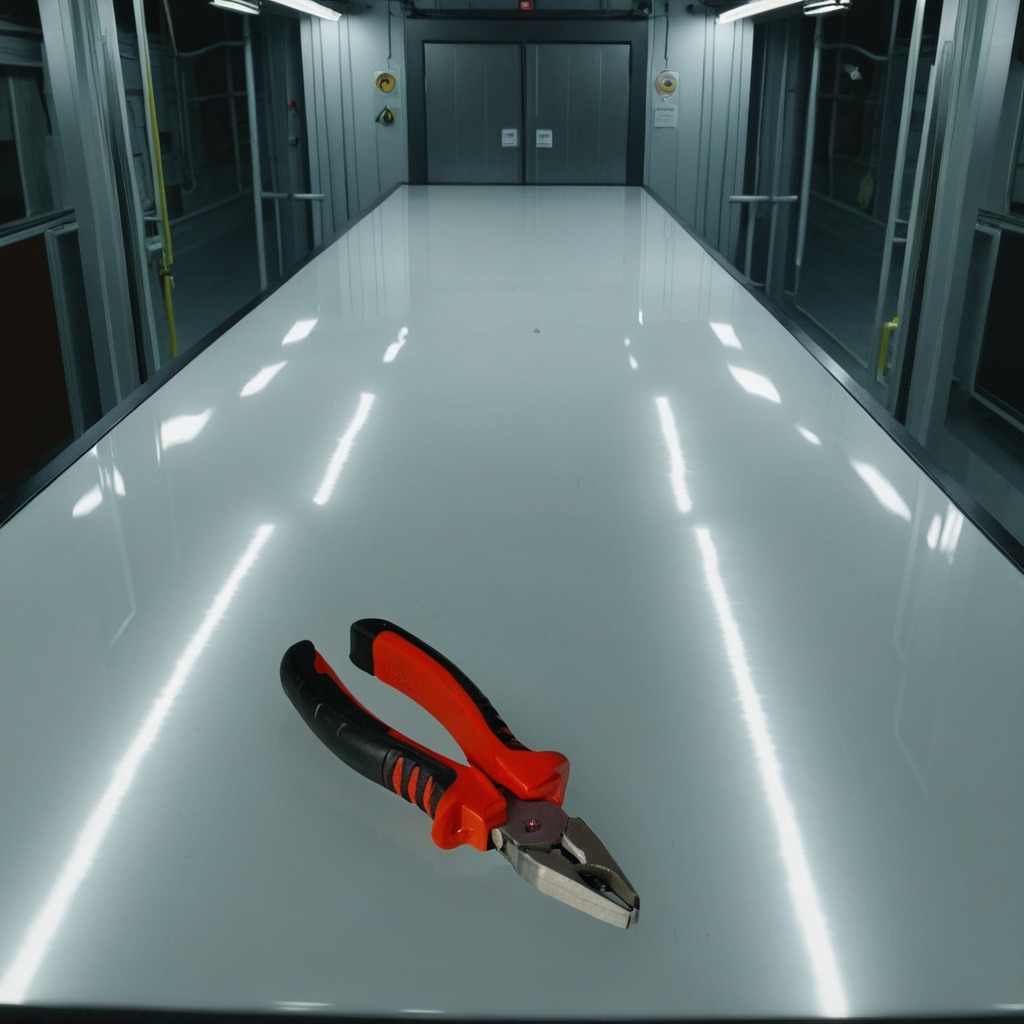
A plier is lying on the high-gloss table in a ship maintenance bay.